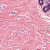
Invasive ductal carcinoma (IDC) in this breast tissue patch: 0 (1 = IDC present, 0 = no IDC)